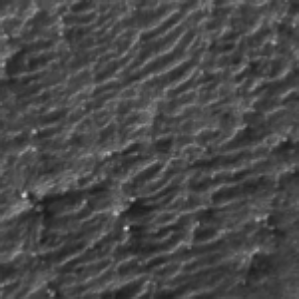
Label: frost